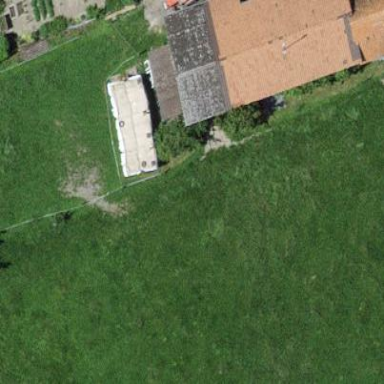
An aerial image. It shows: Barn.